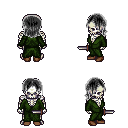
a pixel art fantasy rpg character, male body template, skeleton, green robe, magenta pants, gray long bangs hairstyle, brown shoes, dagger, four views (front, back, left, right), 2x2 character sprite sheet, small pixel art, hard edges, no anti-aliasing